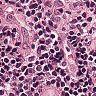
Metastatic tissue present: no